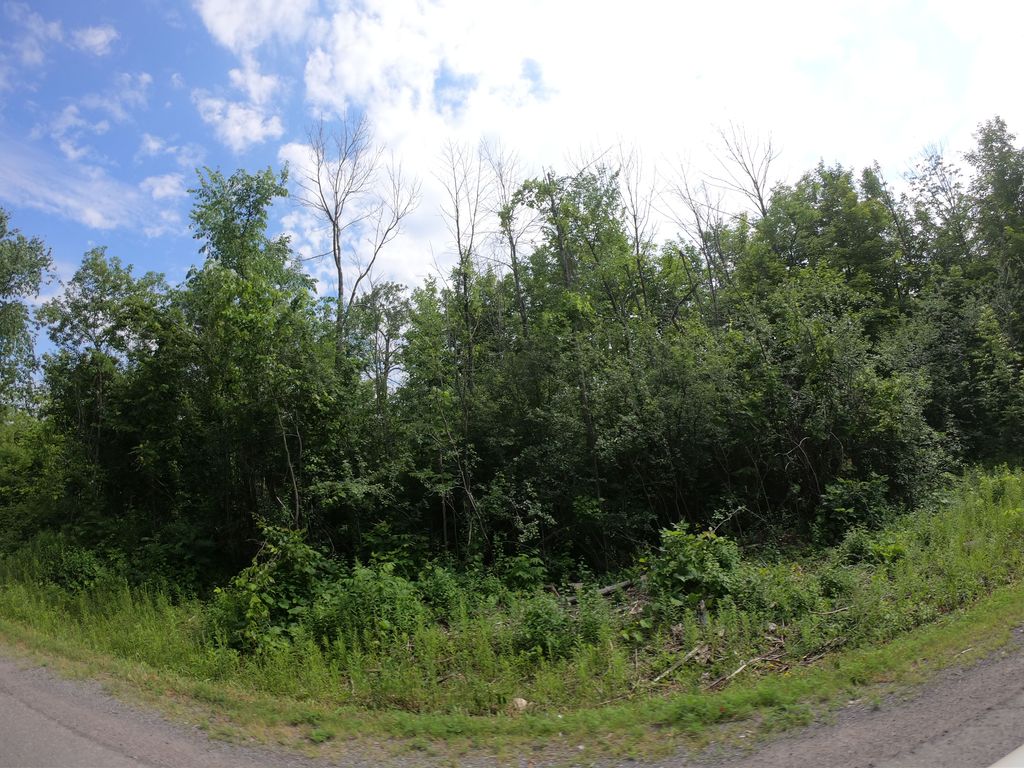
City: ottawa-gatineau